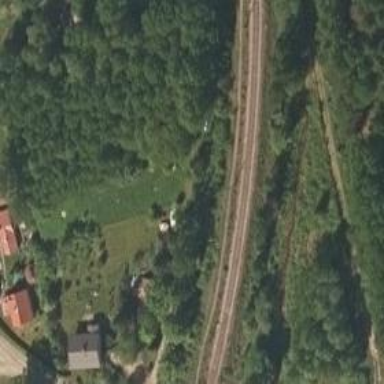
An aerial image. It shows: Rail line with electrified contact lines on embankment.